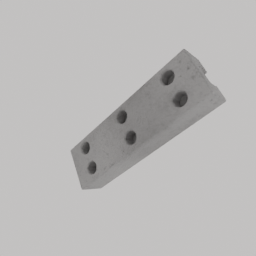
Label: architecture